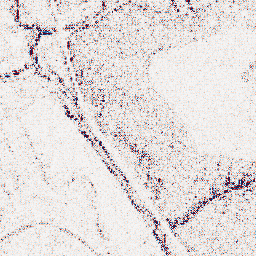
Category: wavelet
Decomposition family: wavelet_biorthogonal
Decomposition parameters: wavelet: bior2.4
level: 1
Upsampling method: bicubic
Upsampling parameters: scale: 8
Upsampling scale: 8